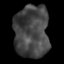
Tissue: skin
Cell type: Epithelial cells
Senescence score: 0.2333
Nuclear area (px): 1779
Mean DAPI intensity: 69.755